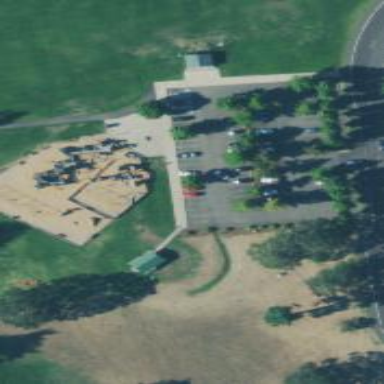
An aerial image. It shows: Playground area for leisure land.